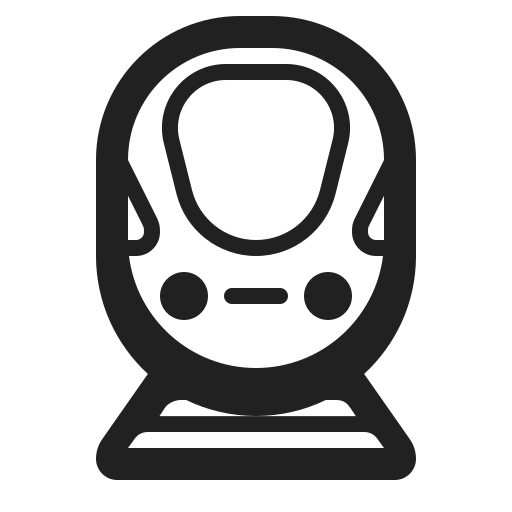
train high contrast